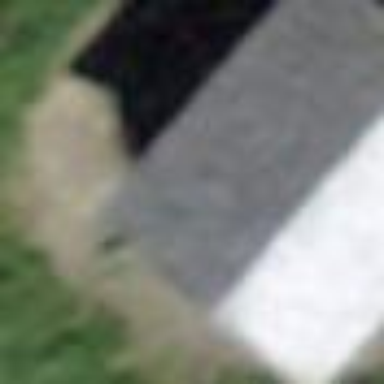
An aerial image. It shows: Farm auxiliary building.